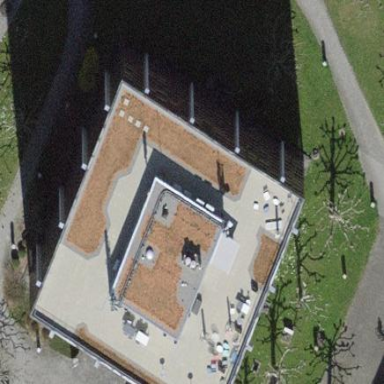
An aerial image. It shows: Public building.